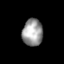
Tissue: lung
Cell type: Epithelial cells
Senescence score: 0.1218
Nuclear area (px): 543
Mean DAPI intensity: 153.727